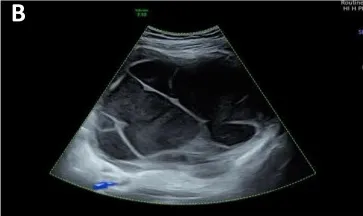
Ultrasound image of the tumor. (B) A weak light spot is seen in the mass, and there is no blood flow signal in the mass.
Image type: radiology (ultrasound)